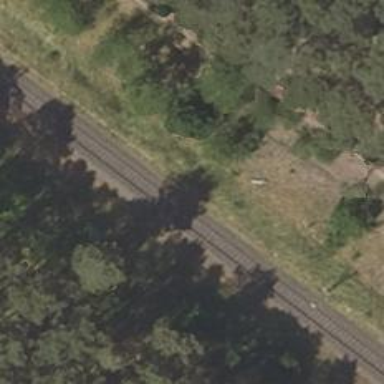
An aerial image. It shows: Light signal at railway crossing.